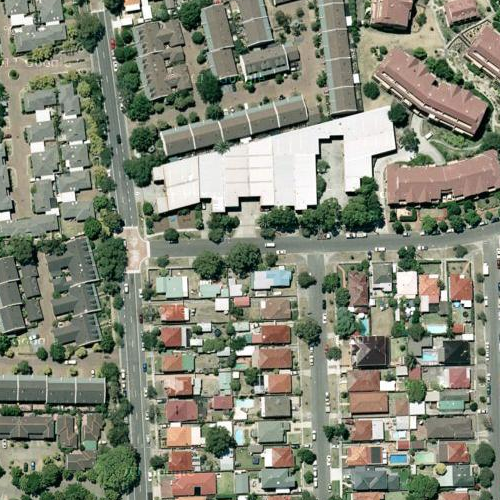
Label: sydney